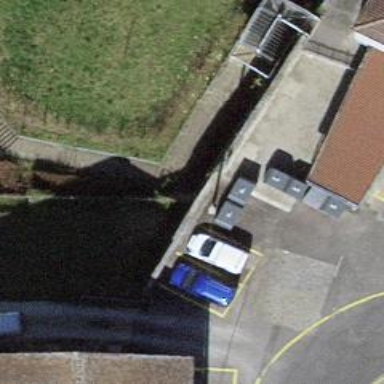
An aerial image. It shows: Road with steps.